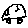
Label: car